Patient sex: F
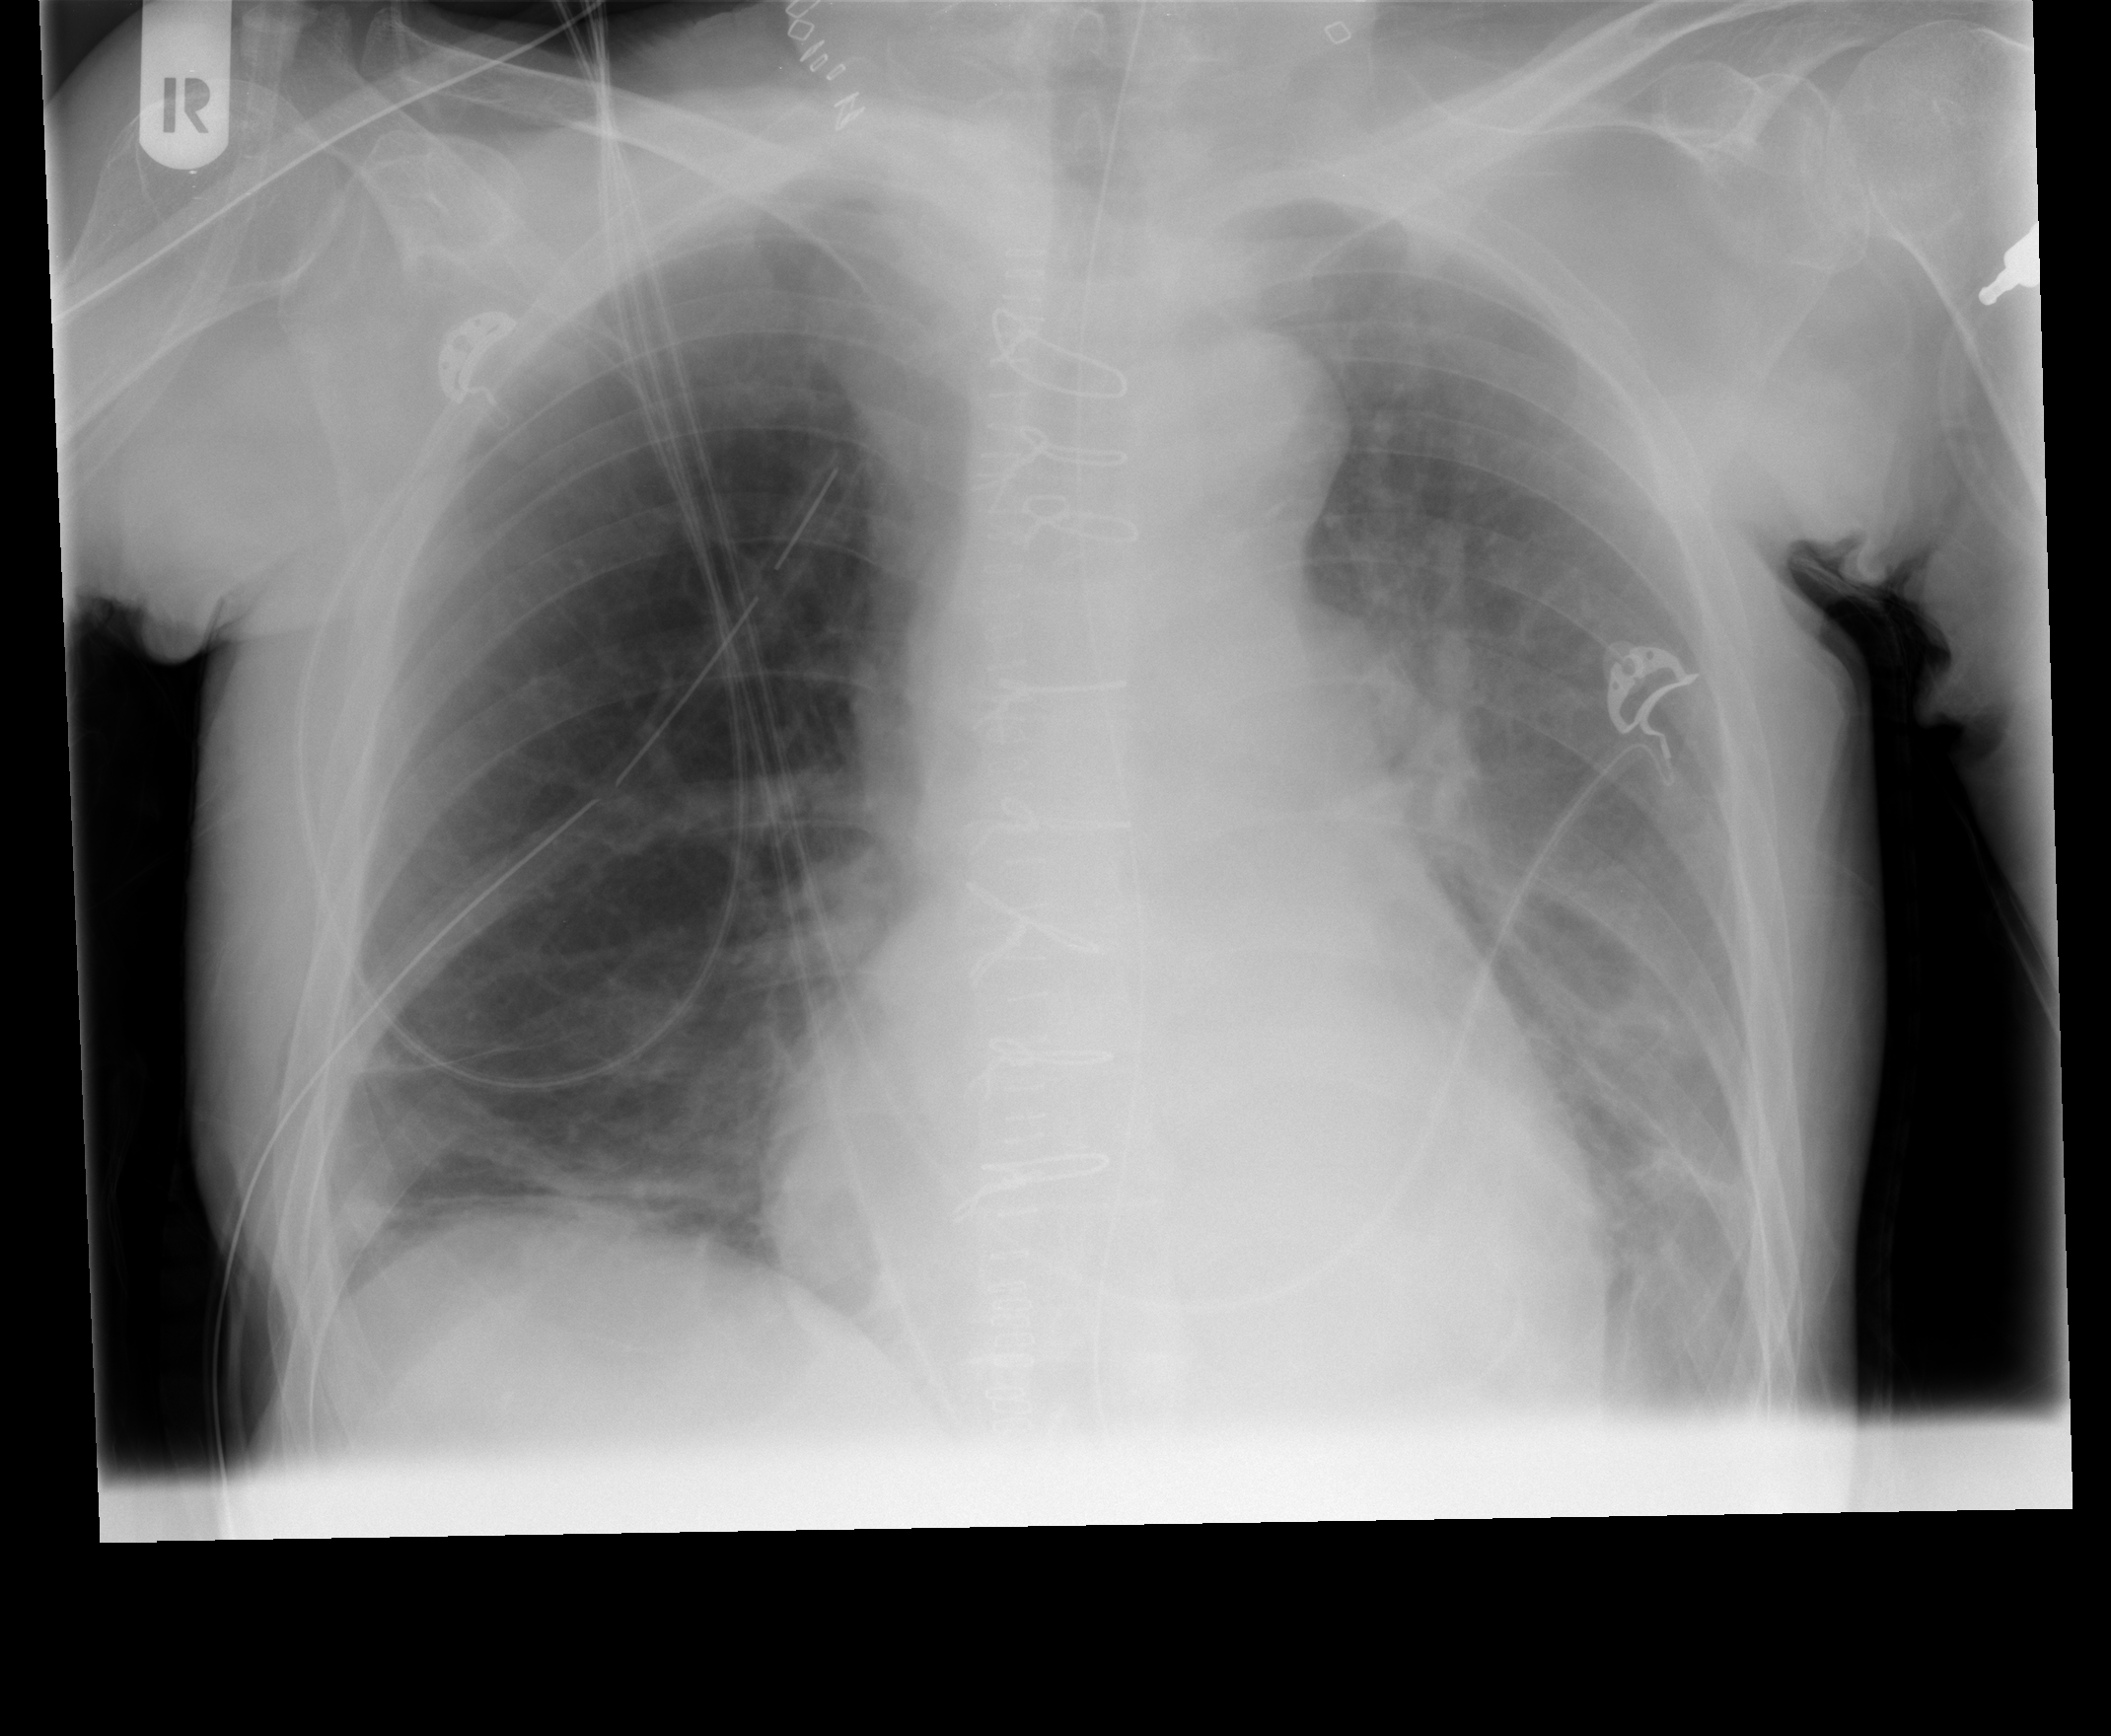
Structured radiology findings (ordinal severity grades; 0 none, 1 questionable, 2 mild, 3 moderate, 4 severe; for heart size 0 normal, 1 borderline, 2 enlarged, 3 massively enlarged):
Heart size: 1
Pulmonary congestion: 0
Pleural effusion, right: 0
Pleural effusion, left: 2
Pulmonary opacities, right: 0
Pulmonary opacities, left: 0
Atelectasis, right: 2
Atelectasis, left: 2